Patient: sex F, age 63
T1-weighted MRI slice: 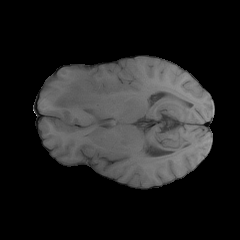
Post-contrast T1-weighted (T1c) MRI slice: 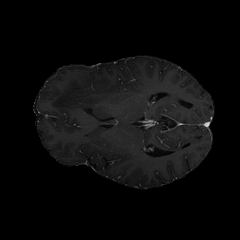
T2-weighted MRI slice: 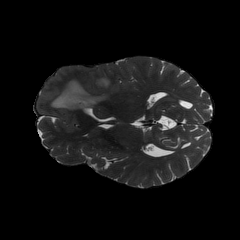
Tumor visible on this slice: yes
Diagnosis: Glioblastoma, IDH-wildtype
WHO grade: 4